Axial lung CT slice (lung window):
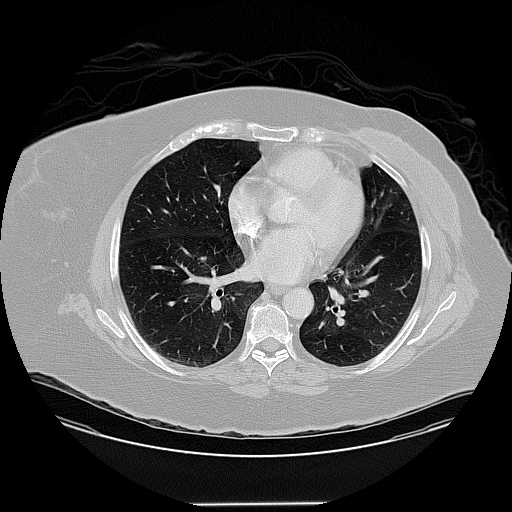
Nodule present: no